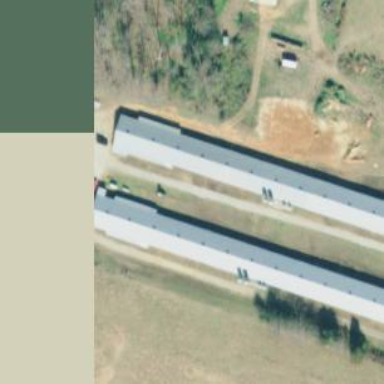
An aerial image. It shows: Poultry house.